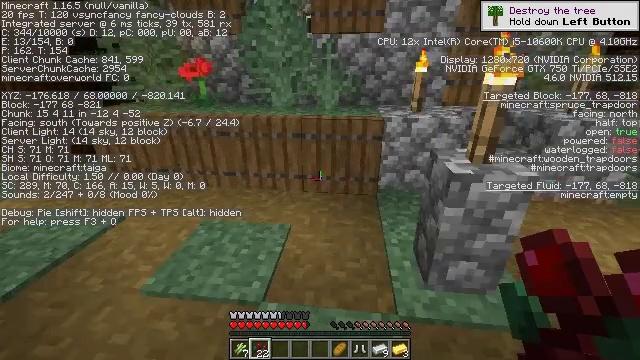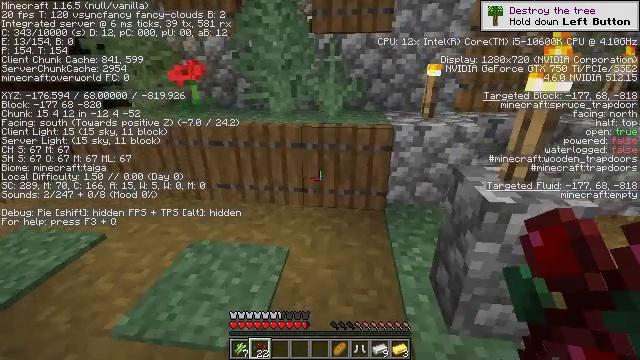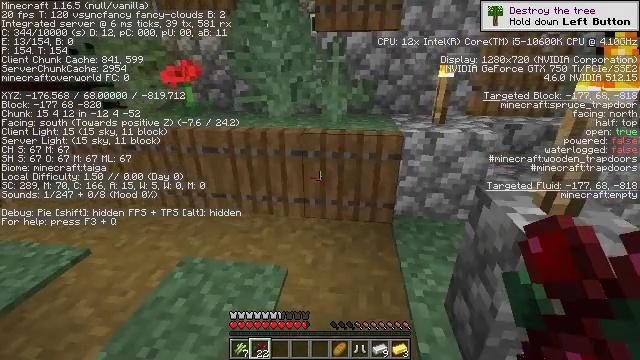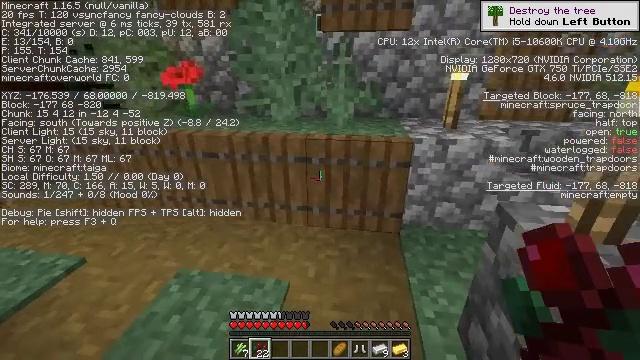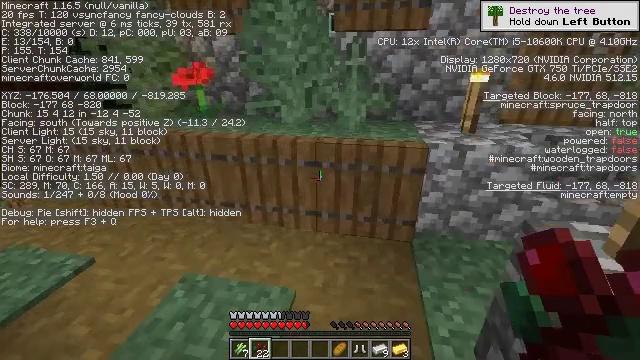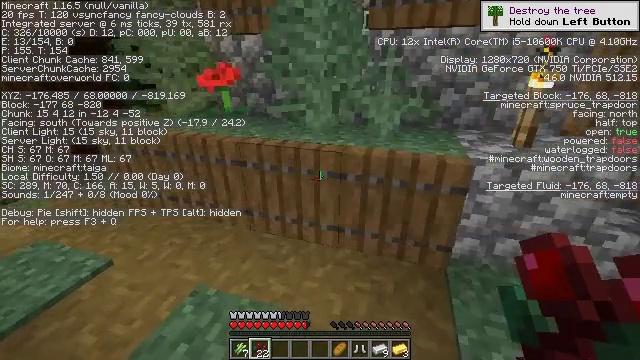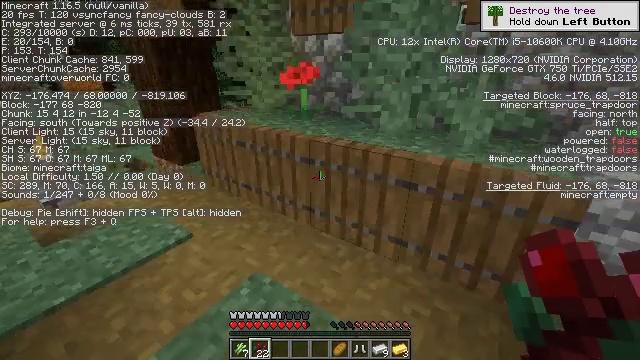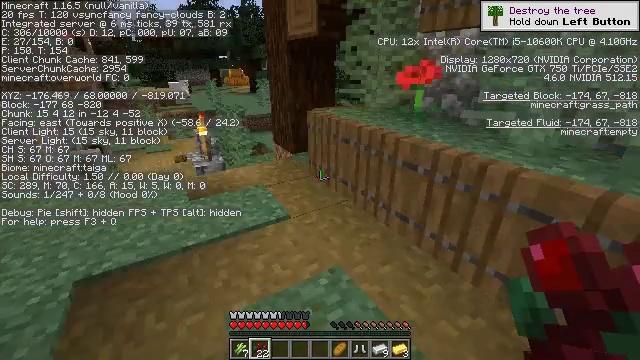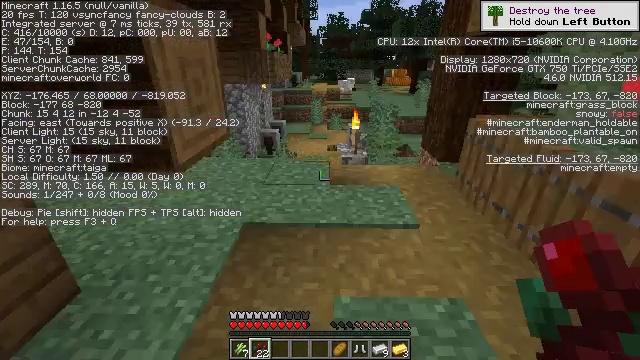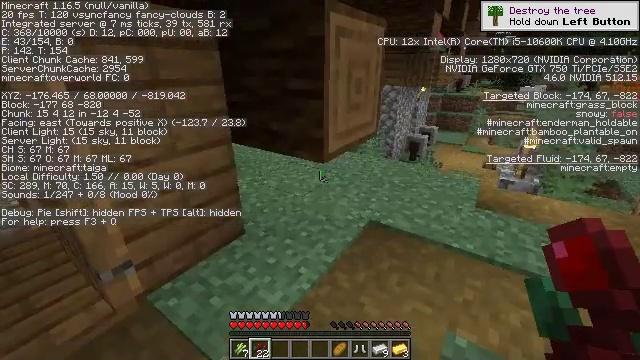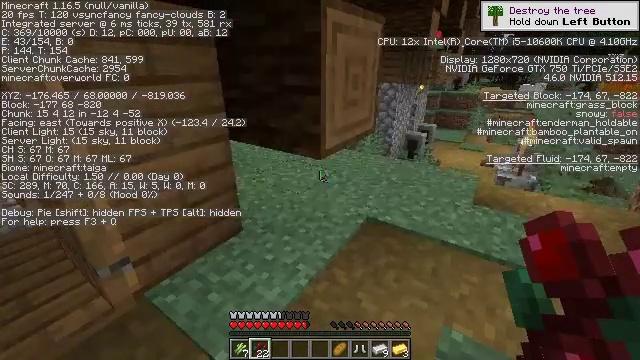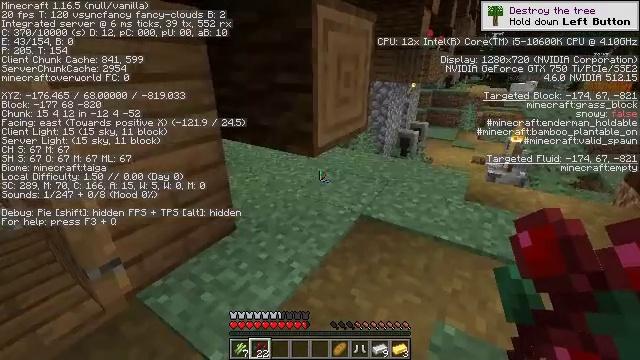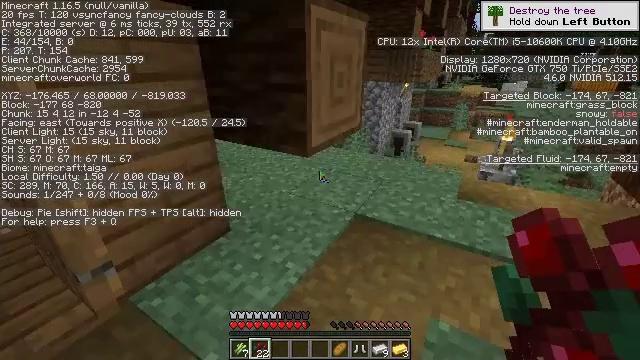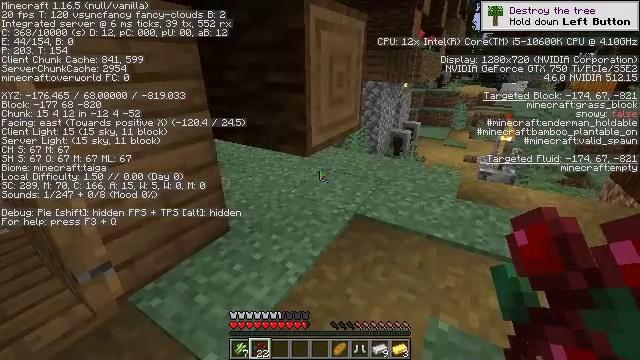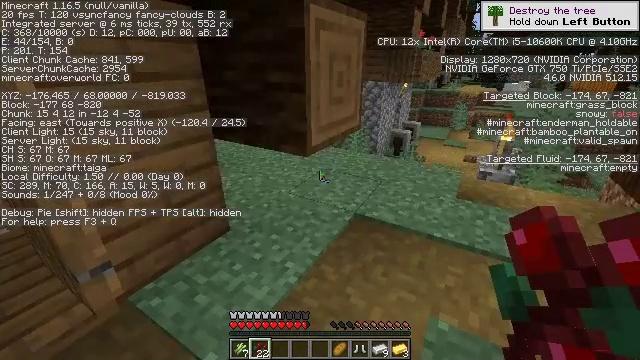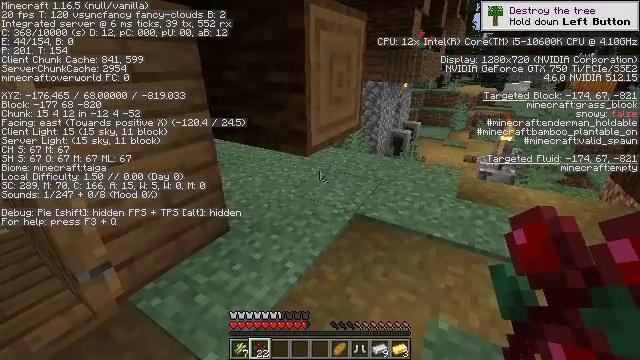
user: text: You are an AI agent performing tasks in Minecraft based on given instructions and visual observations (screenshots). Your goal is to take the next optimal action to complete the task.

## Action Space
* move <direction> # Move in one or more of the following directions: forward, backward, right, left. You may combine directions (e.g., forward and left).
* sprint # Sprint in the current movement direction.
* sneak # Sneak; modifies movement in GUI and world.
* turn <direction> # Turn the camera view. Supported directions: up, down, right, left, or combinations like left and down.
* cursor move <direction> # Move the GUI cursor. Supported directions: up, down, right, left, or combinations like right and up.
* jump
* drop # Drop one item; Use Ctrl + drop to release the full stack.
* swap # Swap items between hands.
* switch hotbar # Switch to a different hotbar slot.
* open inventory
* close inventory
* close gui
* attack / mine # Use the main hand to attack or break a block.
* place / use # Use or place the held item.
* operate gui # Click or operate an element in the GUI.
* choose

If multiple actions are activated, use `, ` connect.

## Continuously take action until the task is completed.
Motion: motion action
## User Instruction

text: Mine the pumpkin from the ground.
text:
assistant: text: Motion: move forward
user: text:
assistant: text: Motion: move forward
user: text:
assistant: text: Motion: move forward, turn left
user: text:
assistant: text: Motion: move forward, turn left
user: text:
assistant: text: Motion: turn left
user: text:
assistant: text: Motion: turn left
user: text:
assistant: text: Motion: turn left
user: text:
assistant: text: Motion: turn left
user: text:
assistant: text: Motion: turn left
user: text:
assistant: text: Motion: no_op
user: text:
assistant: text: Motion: turn right
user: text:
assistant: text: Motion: turn right
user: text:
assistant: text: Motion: no_op
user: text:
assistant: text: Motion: no_op
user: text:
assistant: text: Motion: no_op
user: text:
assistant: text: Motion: no_op
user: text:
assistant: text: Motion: no_op
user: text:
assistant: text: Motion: no_op
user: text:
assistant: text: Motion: turn up
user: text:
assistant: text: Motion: no_op
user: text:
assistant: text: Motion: no_op
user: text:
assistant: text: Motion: no_op
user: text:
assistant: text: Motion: no_op
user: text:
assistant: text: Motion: no_op
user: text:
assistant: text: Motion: no_op
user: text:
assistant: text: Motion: no_op
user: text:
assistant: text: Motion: no_op
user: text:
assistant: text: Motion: no_op
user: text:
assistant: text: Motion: no_op
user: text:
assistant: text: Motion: no_op